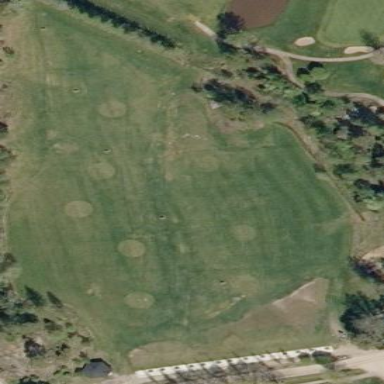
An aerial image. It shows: Driving range for golf on grass.